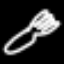
Label: fork